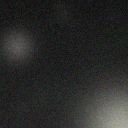
Screen state: off